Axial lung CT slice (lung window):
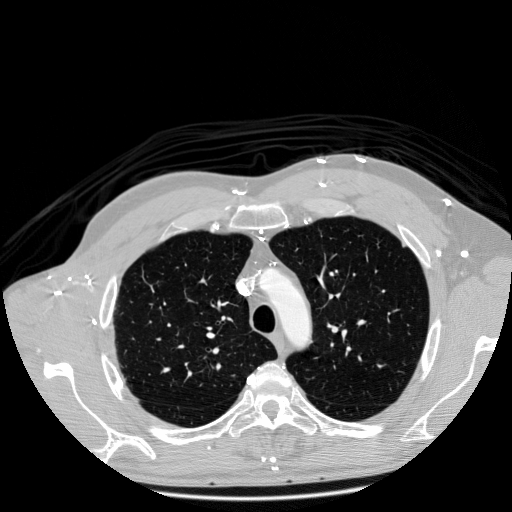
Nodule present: no